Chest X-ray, AP view. Patient: 24 years old, sex M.
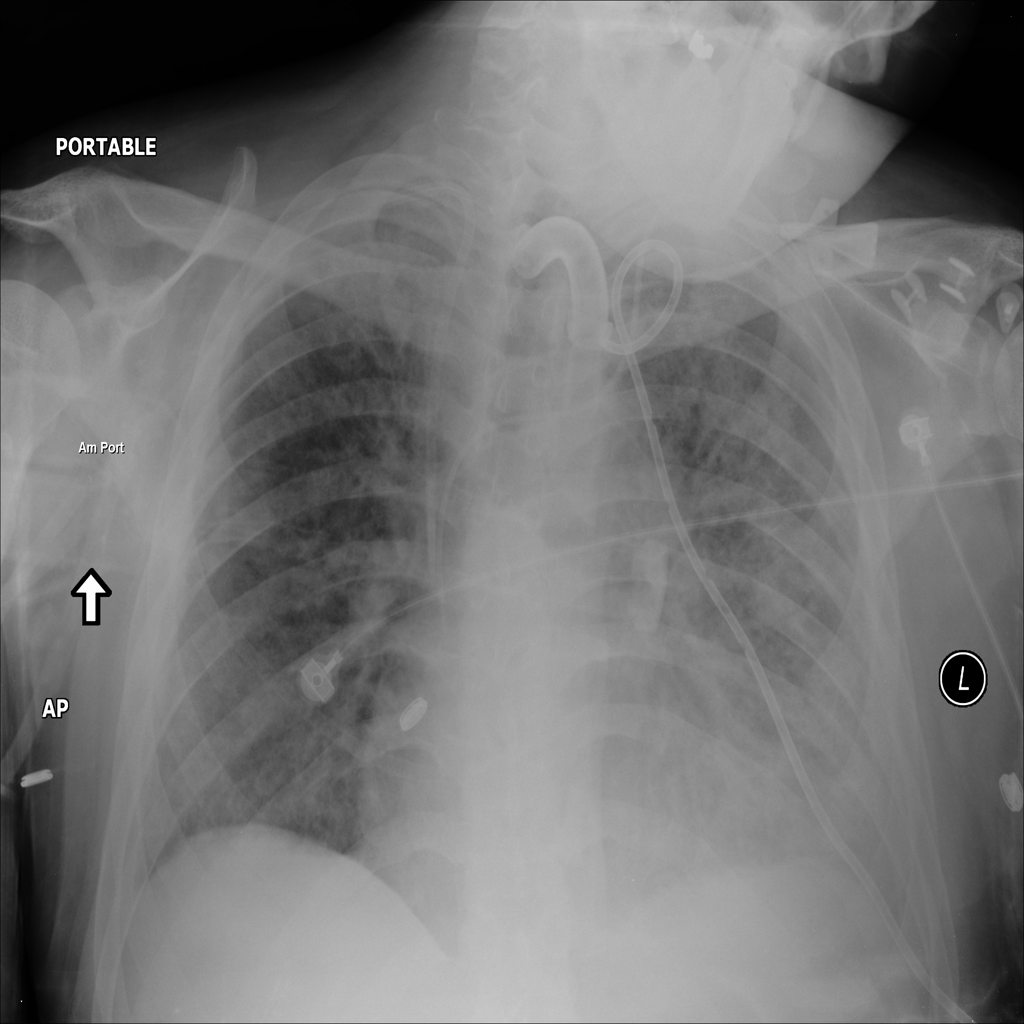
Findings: No Finding